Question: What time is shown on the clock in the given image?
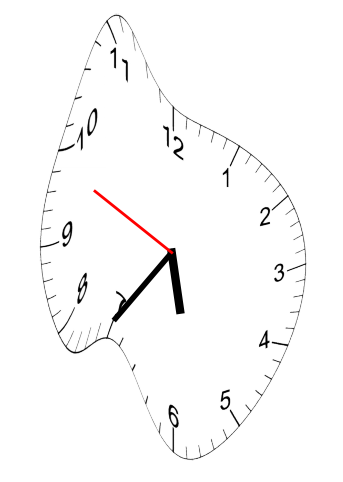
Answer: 05:35:49